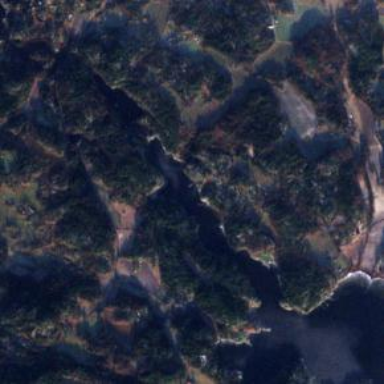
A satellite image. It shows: Beautiful bay with natural surroundings.